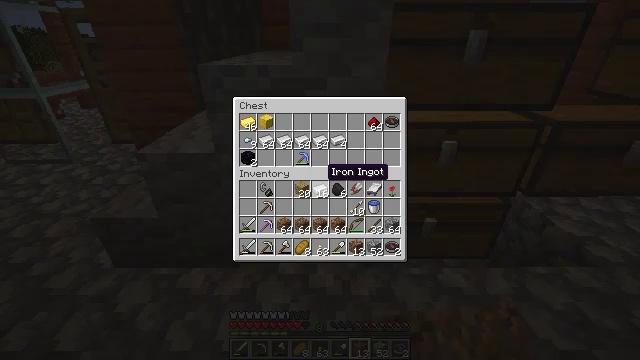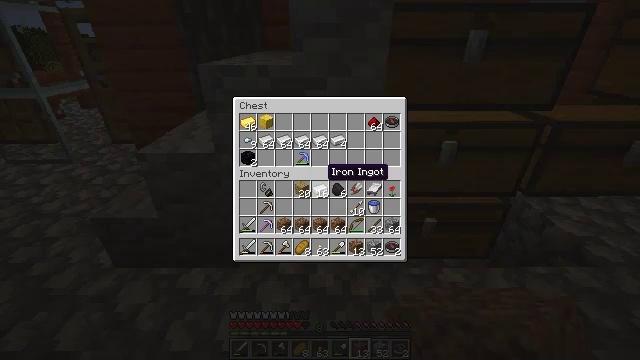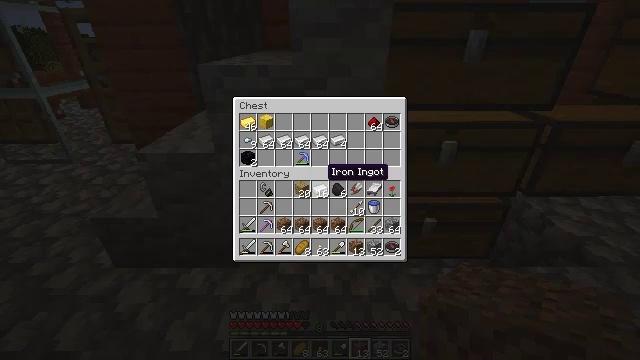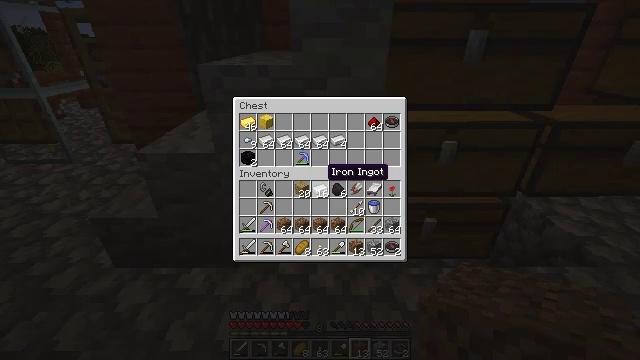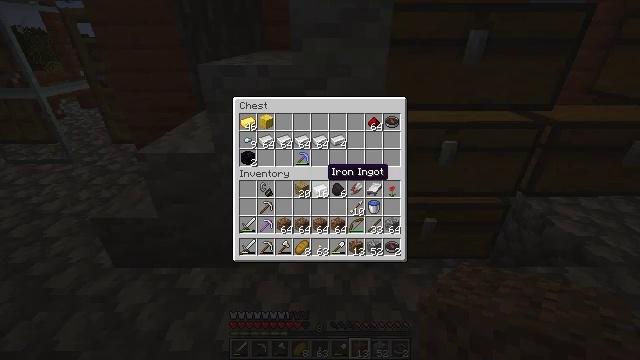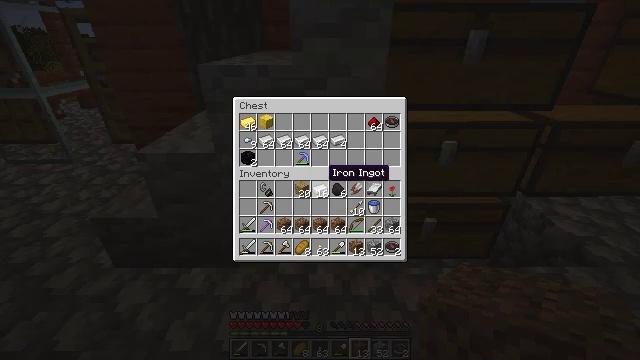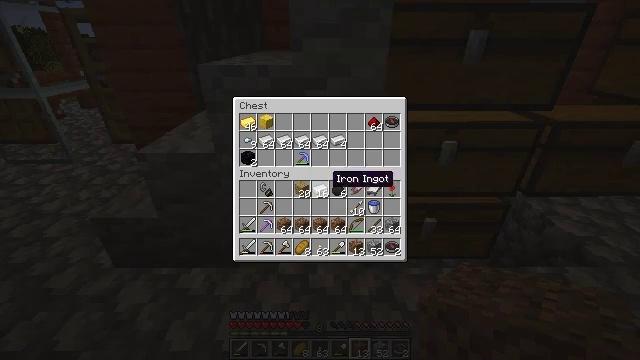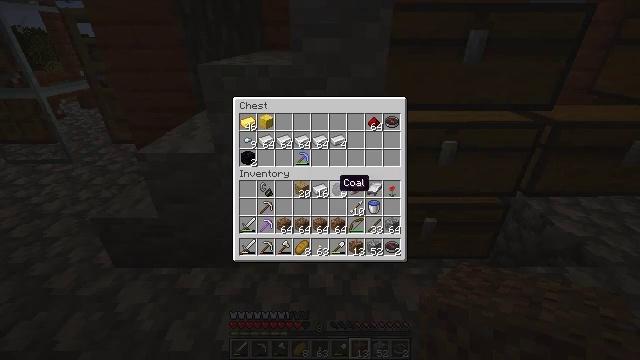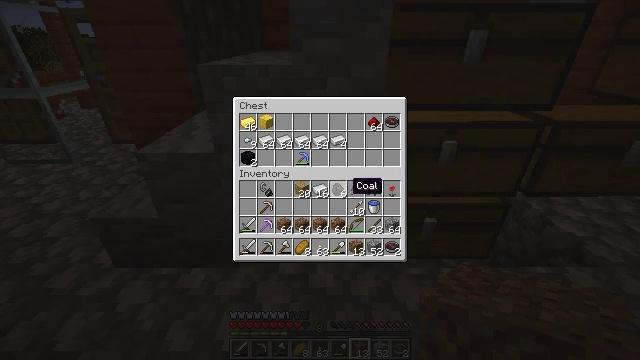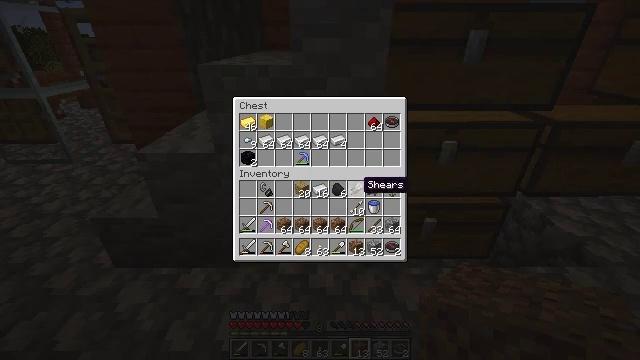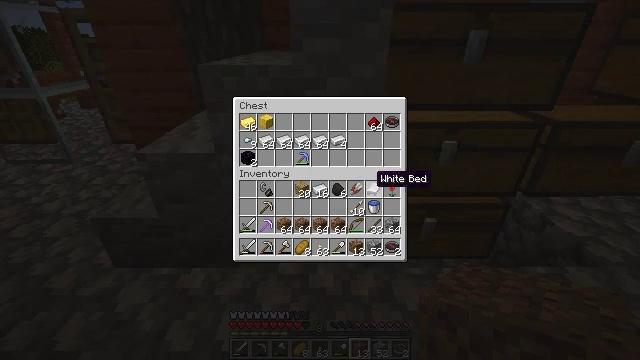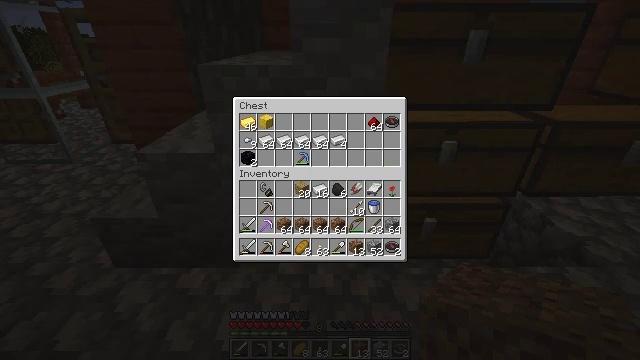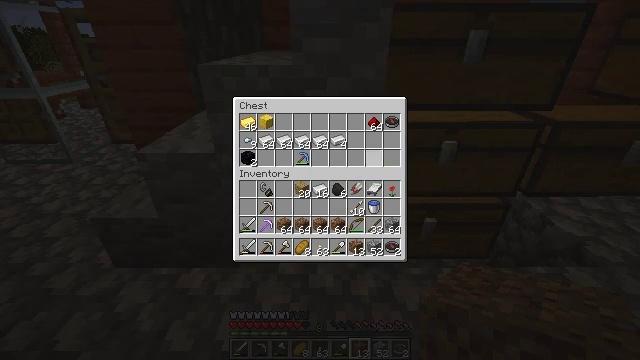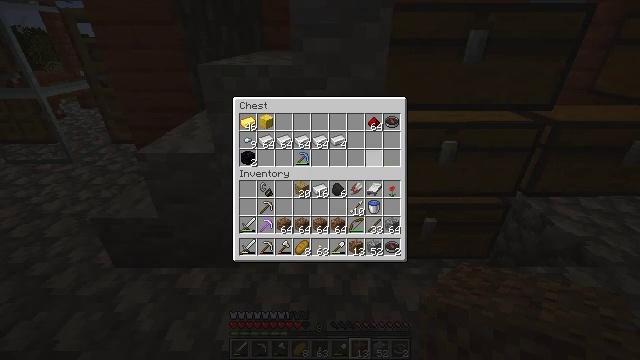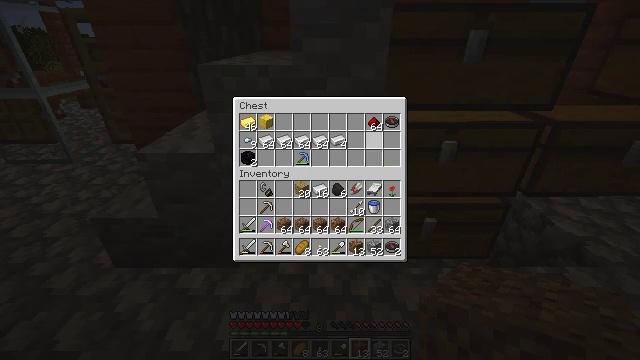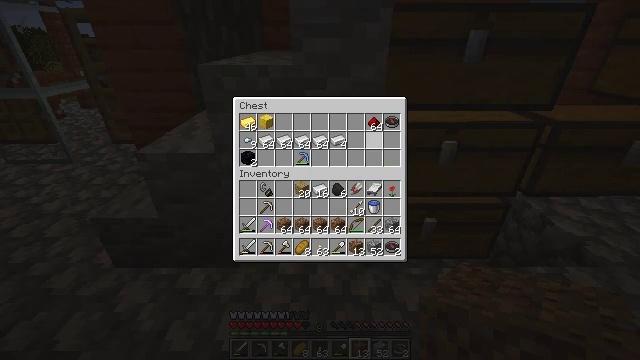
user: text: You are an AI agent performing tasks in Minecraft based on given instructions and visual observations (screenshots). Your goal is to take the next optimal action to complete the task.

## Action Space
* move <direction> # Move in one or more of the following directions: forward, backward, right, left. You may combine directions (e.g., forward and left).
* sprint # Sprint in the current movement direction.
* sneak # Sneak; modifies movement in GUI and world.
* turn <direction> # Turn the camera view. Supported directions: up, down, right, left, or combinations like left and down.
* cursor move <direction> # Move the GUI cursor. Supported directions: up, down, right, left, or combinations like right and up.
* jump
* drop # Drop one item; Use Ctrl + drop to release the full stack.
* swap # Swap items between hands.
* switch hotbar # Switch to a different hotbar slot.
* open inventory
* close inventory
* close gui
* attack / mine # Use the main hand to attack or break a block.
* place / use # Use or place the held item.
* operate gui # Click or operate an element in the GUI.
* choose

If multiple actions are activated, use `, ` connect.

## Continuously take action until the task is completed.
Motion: motion action
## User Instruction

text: Craft a map.
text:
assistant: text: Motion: no_op
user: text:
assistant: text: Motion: no_op
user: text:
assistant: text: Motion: no_op
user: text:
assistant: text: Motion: no_op
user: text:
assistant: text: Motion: no_op
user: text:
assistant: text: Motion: no_op
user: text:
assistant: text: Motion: turn right
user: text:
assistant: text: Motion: turn right
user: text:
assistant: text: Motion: turn right
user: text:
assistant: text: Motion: turn right
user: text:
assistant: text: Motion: turn up
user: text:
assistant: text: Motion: turn up
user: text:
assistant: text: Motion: turn up
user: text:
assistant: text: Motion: turn up
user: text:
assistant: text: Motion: no_op
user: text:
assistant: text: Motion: no_op
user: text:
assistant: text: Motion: no_op
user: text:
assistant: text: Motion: turn right and up
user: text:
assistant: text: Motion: no_op
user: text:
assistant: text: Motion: no_op
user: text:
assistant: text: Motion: no_op
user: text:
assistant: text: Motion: no_op
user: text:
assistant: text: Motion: no_op
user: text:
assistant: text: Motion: no_op
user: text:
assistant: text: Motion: turn left and down
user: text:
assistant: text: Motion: turn left and down
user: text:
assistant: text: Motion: turn left and down
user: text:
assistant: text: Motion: no_op
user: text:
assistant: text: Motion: no_op
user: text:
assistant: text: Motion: no_op